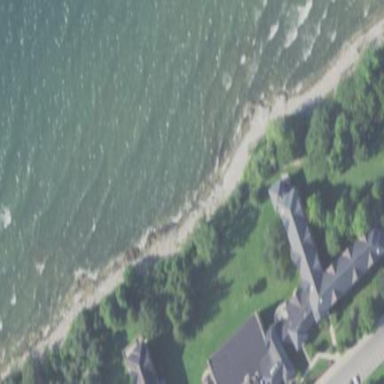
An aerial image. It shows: Beach with unhewn cobblestone surface.